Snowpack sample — Snodgrass Mountain, Crested Butte, Colorado (2/4/25, 12:06 PM MST)
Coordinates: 38.923, -106.968
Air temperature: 35 °F
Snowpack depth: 80 cm
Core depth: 80 cm
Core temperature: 32 °F
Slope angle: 14°, slope face: 78°
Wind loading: low
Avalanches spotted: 0
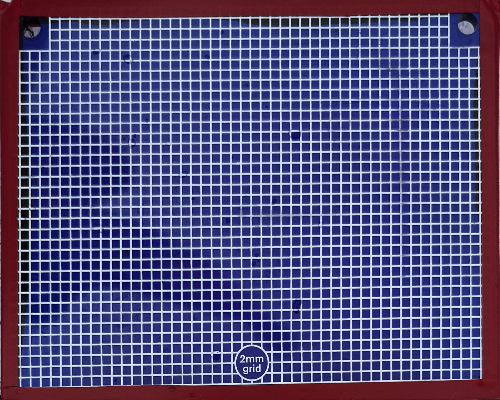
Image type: profile
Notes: No avalanches nearby, unusually warm weather for the last month reported by residents, Collected 25 yards from treeline